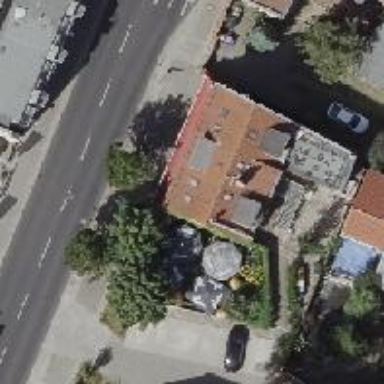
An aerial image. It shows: Restaurant.